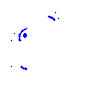
Particle: kaon